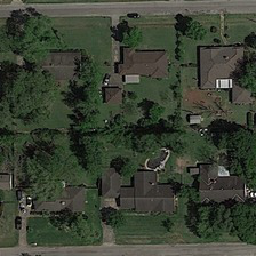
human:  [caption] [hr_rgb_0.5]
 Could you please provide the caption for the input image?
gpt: Six houses are neat.

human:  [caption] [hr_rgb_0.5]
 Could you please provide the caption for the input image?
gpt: House Six is clean.

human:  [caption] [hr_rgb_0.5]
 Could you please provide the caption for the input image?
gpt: The six houses are clean and tidy.

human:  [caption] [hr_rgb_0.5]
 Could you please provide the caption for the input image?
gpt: Six houses is ordered.

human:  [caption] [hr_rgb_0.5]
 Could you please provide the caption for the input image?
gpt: The six houses are clean and tidy.